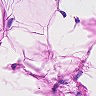
Metastatic tissue present: no